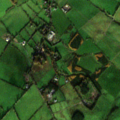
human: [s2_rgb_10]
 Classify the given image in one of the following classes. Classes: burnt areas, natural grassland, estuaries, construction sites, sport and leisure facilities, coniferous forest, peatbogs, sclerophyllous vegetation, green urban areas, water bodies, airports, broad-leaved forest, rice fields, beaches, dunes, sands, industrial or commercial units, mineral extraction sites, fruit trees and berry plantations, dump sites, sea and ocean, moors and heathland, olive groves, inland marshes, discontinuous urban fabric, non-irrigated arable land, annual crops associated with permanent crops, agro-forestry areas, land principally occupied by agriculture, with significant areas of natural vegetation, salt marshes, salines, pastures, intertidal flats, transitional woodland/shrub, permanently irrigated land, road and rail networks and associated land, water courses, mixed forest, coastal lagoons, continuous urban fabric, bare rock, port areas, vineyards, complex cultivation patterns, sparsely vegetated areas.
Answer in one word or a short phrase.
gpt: construction sites, pastures